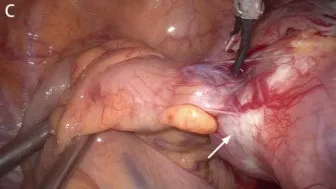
Surgical procedure. (B, C) The adhesion between the small bowel tumor(white arrow) and the pelvic cavity was loosened.
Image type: medical_photograph (other_medical_photograph)